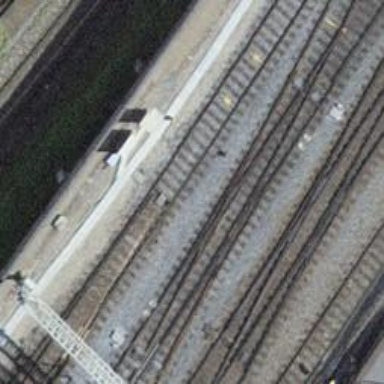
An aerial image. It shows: Railway switch.